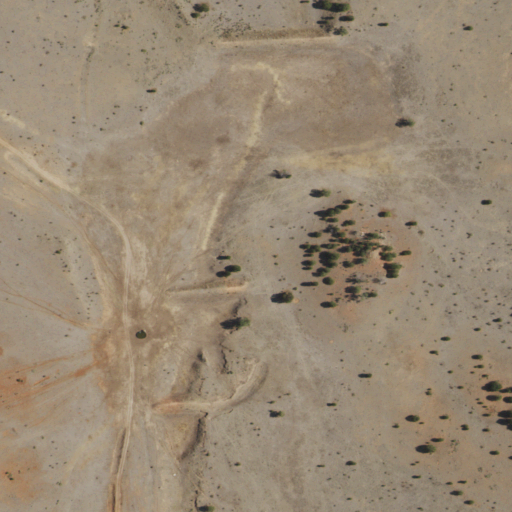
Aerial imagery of valley in New Mexico named Halls Canyon containing shrub, grassland, and herbaceous wetlands